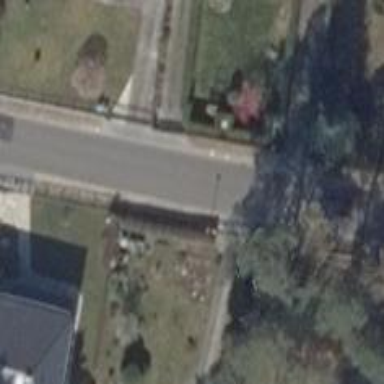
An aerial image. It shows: Driveway.